Question: I am a student programmer using Qt to build a reader Table for my company. This reader is both an editor and converter. It reads in a .i file allows table editing of a text document and then puts out a .scf file which is essentially a separated value file stacked under a legend built with headers. I digress... Basically the file format imported is really hard to scan and read in(mostly impossible) so what I'd like to is modify the open file preBuilt QFileDialog to include an additional drop down when older file types are selected to declare their template headers.
When the user selects .i extension files(option 2 file type) I would like to enable an additional drop down menu to allow the user to select which type of .i file it is(template selected). This way I don't have to deal with god knows how many hours trying to figure out a way to index all the headers into the table for each different type. Currently my importFile function calls the dialog using this:
'''
QString fileLocation = QFileDialog::getOpenFileName(this,("Open File"), "", ("Simulation Configuration File(*.scf);;Input Files(*.prp *.sze *.i *.I *.tab *.inp *.tbl)")); //launches File Selector
'''
I have been referencing <URL> to try and find a solution to what I need but have had no avail. Thanks for reading my post and thanks in advance for any direction you can give on this.
UPDATE MAR 16 2012;
First I'd like to give thanks to Masci for his initial support in this matter. Below is the connect statement that I have along with the error I receive.
'''
//Declared data type
QFileDialog openFile;
QComboBox comboBoxTemplateSelector;
connect(openFile, SIGNAL(currentChanged(const &QString)), this, SLOT(checkTemplateSelected()));
openFile.layout()->addWidget(comboBoxTemplateSelector);
'''

I also noticed that it didn't like the way I added the QComboBox to the modified dialog's layout(which is the second error). I really hope that I'm just doing something dumb here and its an easy task to overcome.
In response to tmpearce's comment heres my header code;
'''
#include <QWidget>
namespace Ui {
class ReaderTable;
}
class ReaderTable : public QWidget
{
Q_OBJECT
public:
explicit ReaderTable(QWidget *parent = 0);
~ReaderTable();
public slots:
void checkTemplateSelected();
void importFile();
void saveFile();
private:
Ui::ReaderTable *ui;
};
'''
Thanks for reading and thanks in advance for any contributions to this challenge!
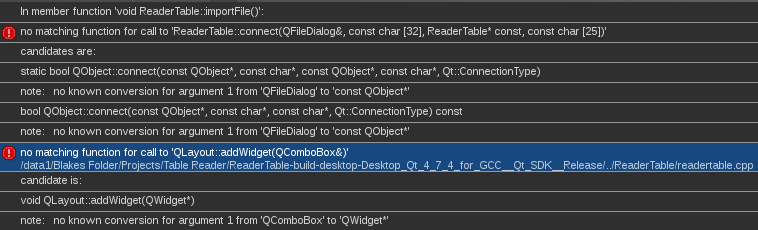
Answer: Instance a QFileDialog (do not call getOpenFileName static method), access its layout and add a disabled QComboBox to it.
'''
// mydialog_ and cb_ could be private fields inside MyClass
mydialog_ = new QFileDialog;
cb_ = new QComboBox;
cb_->setEnabled(false);
connect(mydialog, SIGNAL(currentChanged(const QString&)), this, SLOT(checkFilter(const QString&)));
mydialog_->layout()->addWidget(cb_);
if (mydialog_->exec() == QDialog::Accepted) {
QString selectedFile = mydialog_->selectedFiles()[0];
QString cbSelection = cb_->currentText();
}
'''
the slot would be something like:
'''
void MyClass::checkFilter(const QString& filter)
{
cb_->setEnabled(filter == "what_you_want");
}
'''
returning from the dialog exec(), you could retrieve selected file and cb_ current selection.
Notice you could add something more complex than a simple QComboBox at the bottom of the dialog, taking care of gui cosmetics.
Actually I don't like very much this approach (but that was what you asked for :-). I would make a simple dialog like this:

and enable the combo only if the selected file meets your criteria. The "browse" button could call getOpenFileMethod static method in QFileDialog.